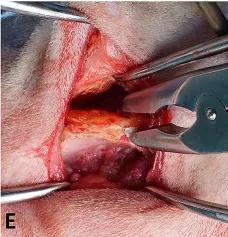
Surgical procedures. (E) Autograft harvested from the ipsilateral iliac crest.
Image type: medical_photograph (other_medical_photograph)